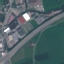
Label: Highway